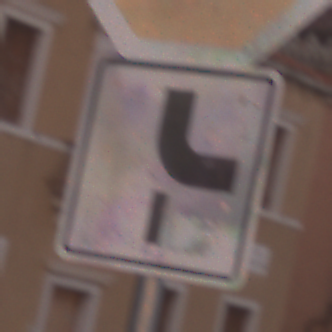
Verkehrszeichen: VerlaufVorfahrtsstrasse10
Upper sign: Stop
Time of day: SunriseSunset
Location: Outdoor (Urban)
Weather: Clear
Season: NotSpecified
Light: Natural